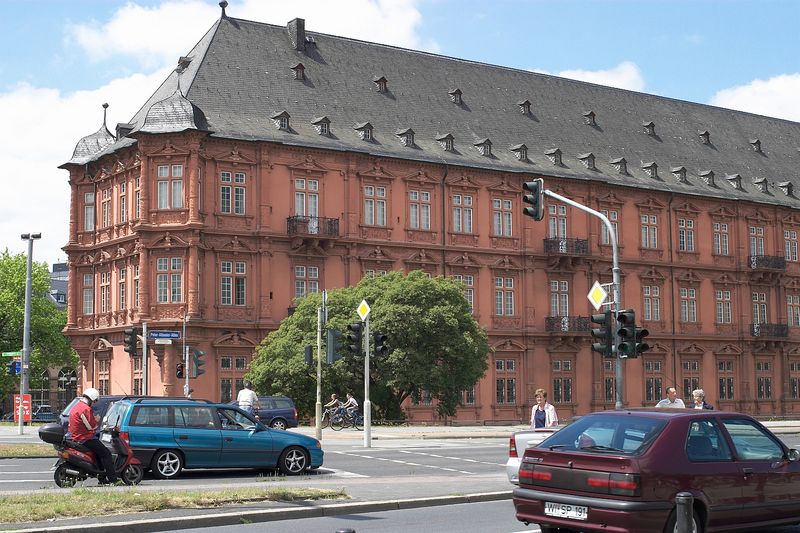
Titel: Kurfürstliches Schloss in Mainz
Künstler: Freiherr von Ritter zu Grünstein
Standort: Mainz (EU - D - RP)
Schlagwörter: baum, blau, mann, wolken, menschen, stadt, bunt, fenster, frau, straße, dach, gebäude, haus, rot, architektur, barock, stein, deutschland, balkon, giebel, ziegel, fußgänger, auto, balkone, foto, erker, schild, berlin, gauben, kreuzung, schilder, rathaus, fahrrad, photo, sandstein, verkehr, historismus, dachgauben, bau, autos, klassisch, verwaltung, behörde, fensterkreuze, vorfahrt, starße, ampel, schieferdach, moped, haus gebäude, nummernschild, motorrad, mofa, barpck, t, wiesbaden, sfarbig, motorroller, hgiebel